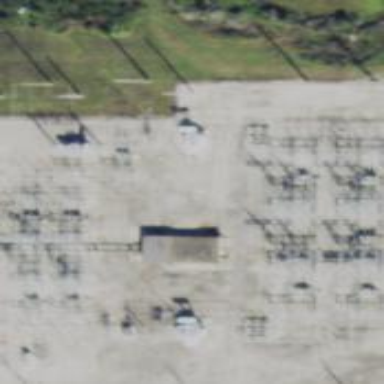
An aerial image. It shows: Switch for power supply.